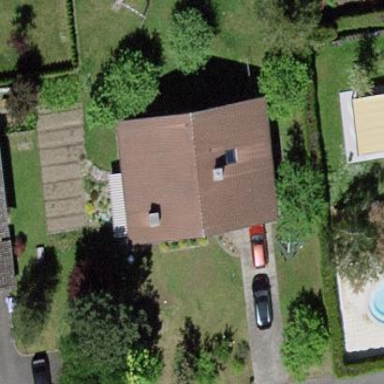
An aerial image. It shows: Detached building.